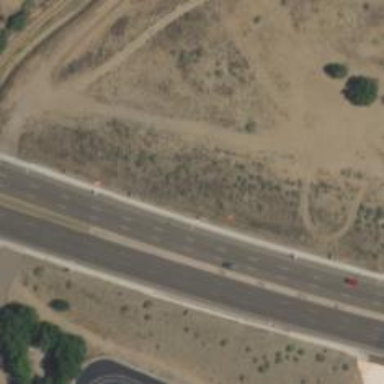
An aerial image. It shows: Trunk highway.